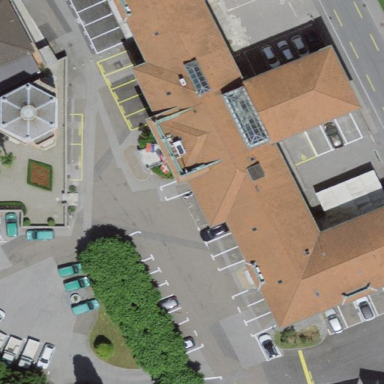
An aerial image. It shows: Town hall building.